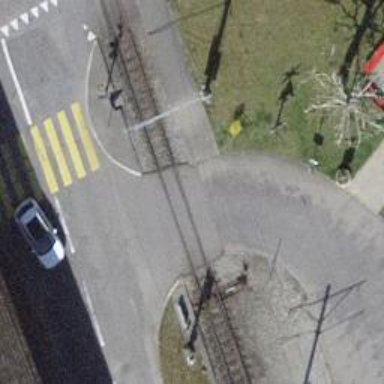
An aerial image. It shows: Narrow-gauge railway track with one electrified contact line.